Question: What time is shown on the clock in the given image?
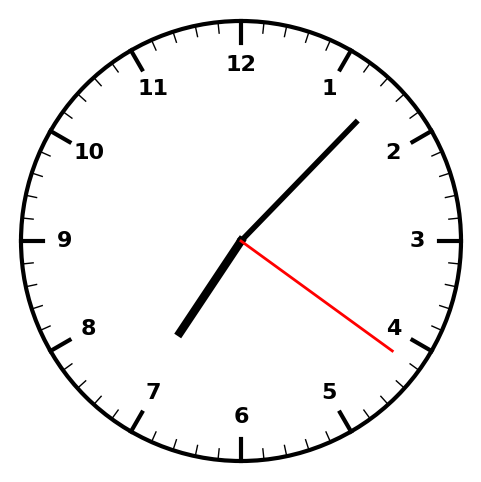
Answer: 07:07:21